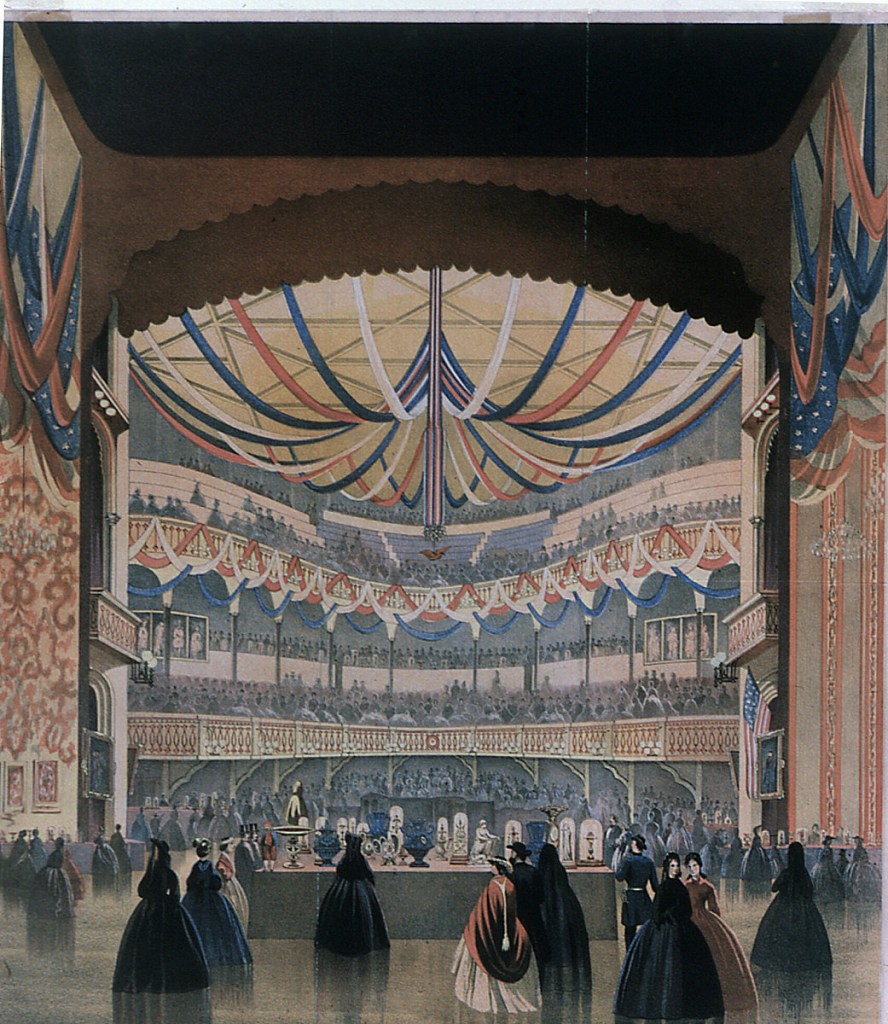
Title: Brooklyn Sanitary Fair of 1864, the Academy of Music
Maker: A. Brown and Company
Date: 1864
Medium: Colored inks
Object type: Print
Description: Vertical rectangle. View from the stage showing the display. Spectators stand in the foreground. Below: "Brooklyn Sanitary Fair, 1864 / View of the Academy of Music as seen from the Stage."